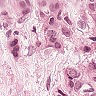
Metastatic tissue present: yes